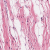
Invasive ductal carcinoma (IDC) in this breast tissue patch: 0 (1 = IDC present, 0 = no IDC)